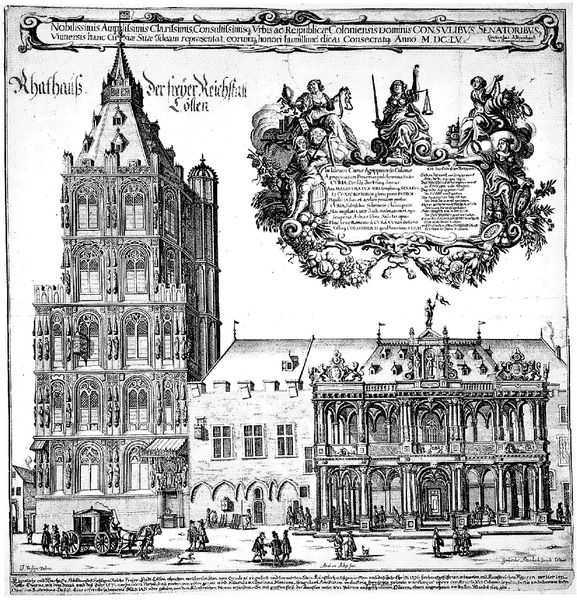
Titel: Köln, Rathaus, Ratsturm
Standort: Köln, Rathaus (EU - D - NRW)
Schlagwörter: weiß, menschen, grau, zeichnung, gebäude, haus, alt, architektur, barock, kirche, gotik, turm, engel, schrift, ansicht, kutsche, stadtansicht, dom, stich, seite, text, überschrift, rathaus, beschreibung, justitia, aufriss, architekturzeichnung, köln, rathhaus